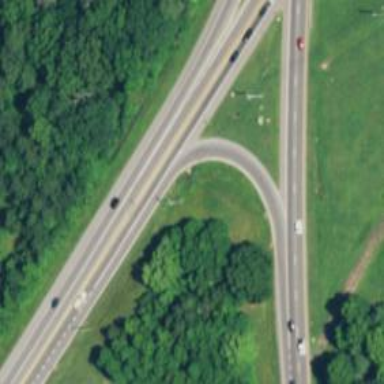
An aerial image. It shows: Trunk link highway.